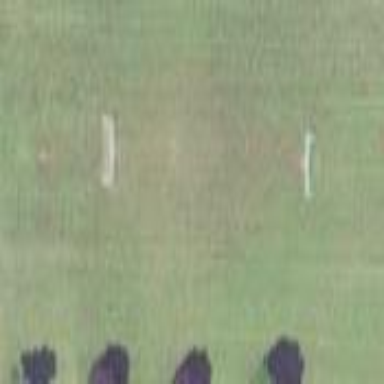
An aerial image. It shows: Grass pitch used for soccer.